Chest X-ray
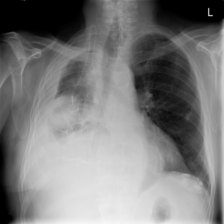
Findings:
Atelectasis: negative
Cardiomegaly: negative
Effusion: negative
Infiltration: negative
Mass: positive
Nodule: negative
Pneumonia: negative
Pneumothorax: negative
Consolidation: negative
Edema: negative
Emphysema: negative
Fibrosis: negative
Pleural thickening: negative
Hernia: negative